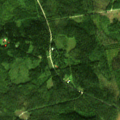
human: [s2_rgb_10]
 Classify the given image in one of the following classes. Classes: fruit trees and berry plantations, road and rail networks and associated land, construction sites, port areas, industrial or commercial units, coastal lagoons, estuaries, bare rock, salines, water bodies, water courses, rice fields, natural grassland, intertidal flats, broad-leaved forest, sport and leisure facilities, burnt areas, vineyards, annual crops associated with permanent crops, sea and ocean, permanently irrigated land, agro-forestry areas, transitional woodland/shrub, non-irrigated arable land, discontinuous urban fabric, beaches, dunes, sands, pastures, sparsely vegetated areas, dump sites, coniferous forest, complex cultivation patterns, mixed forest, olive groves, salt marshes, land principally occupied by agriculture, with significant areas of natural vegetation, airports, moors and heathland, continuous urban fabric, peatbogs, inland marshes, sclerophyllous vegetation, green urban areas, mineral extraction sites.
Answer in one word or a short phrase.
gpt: coniferous forest, mixed forest